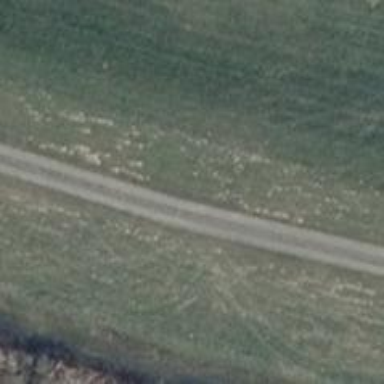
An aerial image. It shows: Well-maintained track road of grade 1.